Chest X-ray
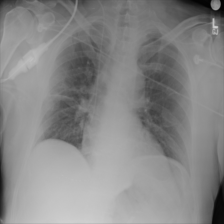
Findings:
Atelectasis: positive
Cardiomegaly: negative
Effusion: negative
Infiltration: negative
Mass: negative
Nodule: negative
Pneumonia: negative
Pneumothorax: negative
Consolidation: negative
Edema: negative
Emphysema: negative
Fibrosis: negative
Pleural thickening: negative
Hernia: negative